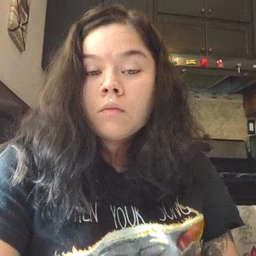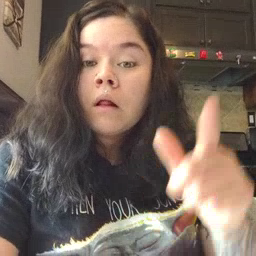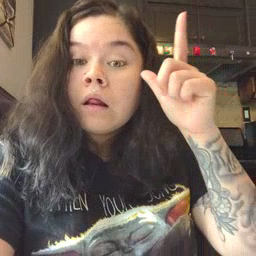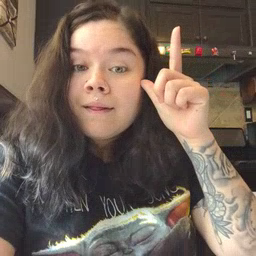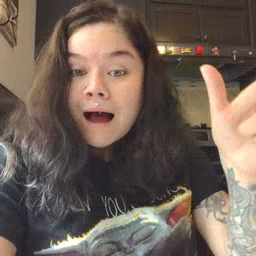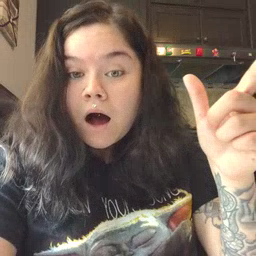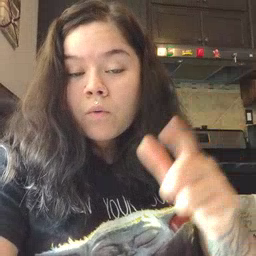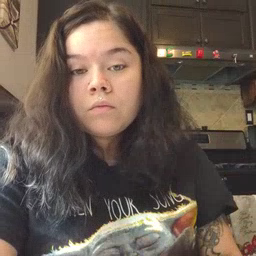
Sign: loud